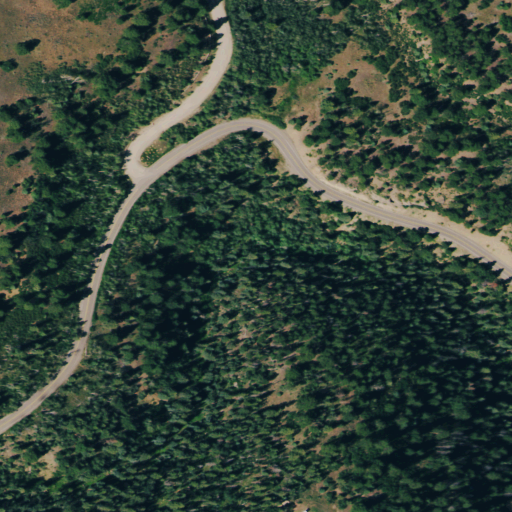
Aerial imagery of valley in Colorado named Sheep Draw containing evergreen forest, deciduous forest, low intensity development, shrub, and open development